Question: I have a bunch of items listed on a page. Each item has an Edit link.
When user clicks it I want to hide the paragraph and show the form with the textarea containing the text. By default the form is hidden and shown to user when the Edit link is clicked only. How can I show toggle the form with the paragraph?
Something like this:

Here is some quick code about this:
'''
<div>
<p id="message">The quick fox stuff</p>
<form id="editForm" style="display: none;">
<textarea rows="2" id="editMessage" /></textarea>
<input type="submit" value="Save"></input>
</form>
<a href="#">Edit Link</a>
</div>
'''
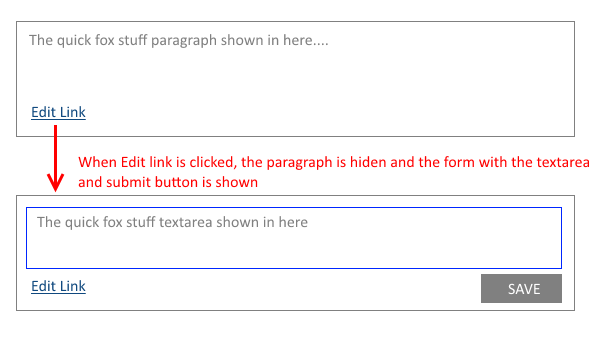
Answer: Since there are many items like these please use classes and not IDs as ID should be unique.
Use <URL> to get the parent div. Using the parent find the 'p.message' and 'form.editform'.
Something like this should do.
'''
$('a.edit-link').on('click', function(e){ //
e.preventDefault();
var $parent = $(this).closest('div'); // or var $parent = $(this).parent();
$parent.find('p.message').hide(); // use slide methods fancy show/hide are required
$parent.find('form.editForm').show();
// Not sure but you'd want to hide <a href="#">Edit link </a> after clicking
// in that case use the below
// $(this).hide();
});
'''
The structure would look something like this
'''
<div>
<p class="message">The quick fox stuff</p>
<form class="editForm" style="display: none;">
<textarea rows="2" id="editMessage" /></textarea>
<input type="submit" value="Save"></input>
</form>
<a href="#" class="edit-link">Edit Link</a>
</div>
'''
A Simple demo <URL>